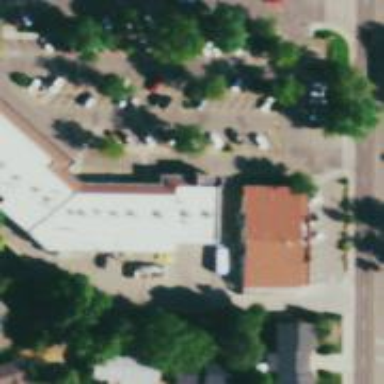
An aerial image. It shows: Fitness center located in leisure land.